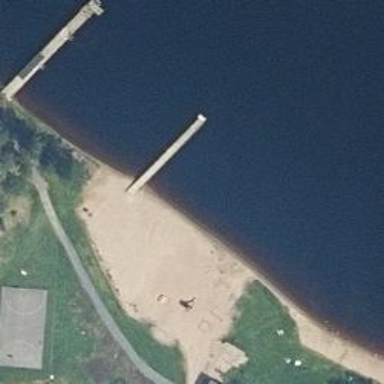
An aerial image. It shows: Man-made pier.